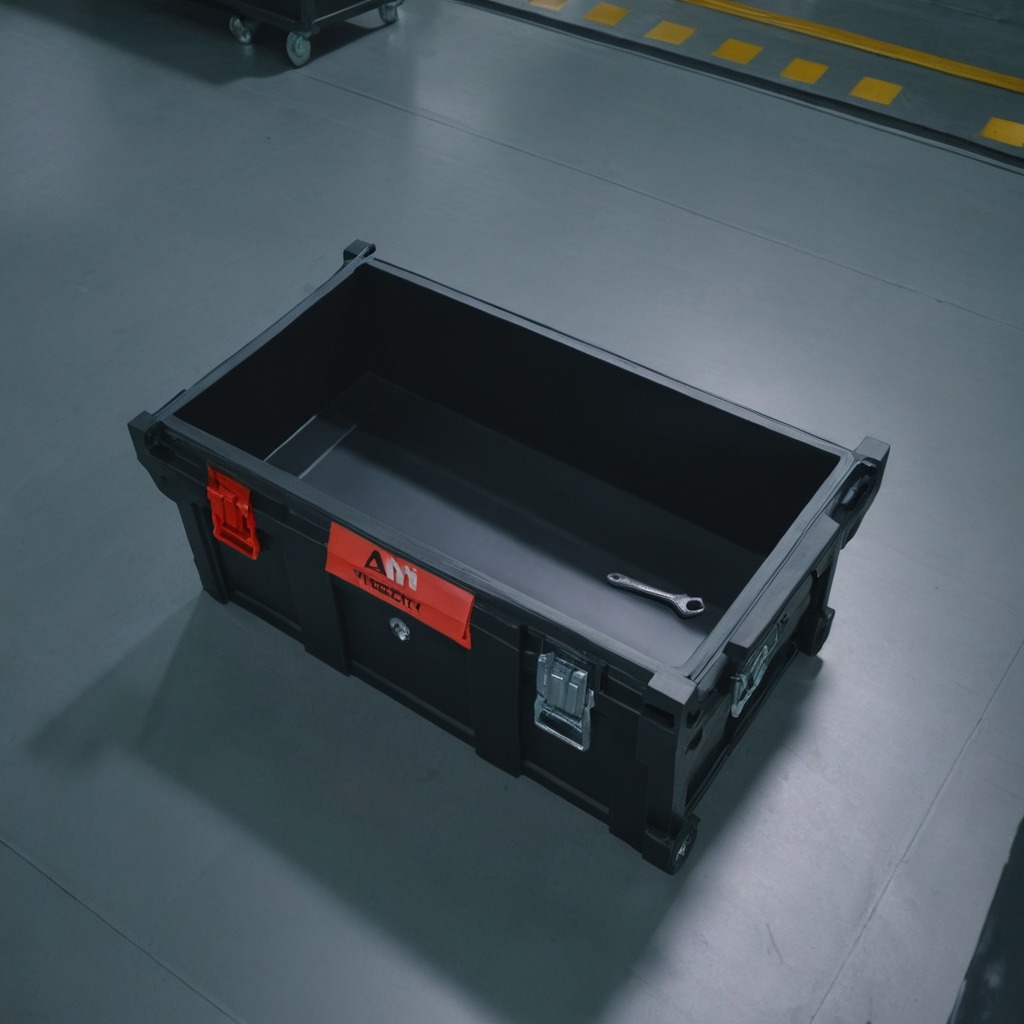
An wrench is lying on the toolbox surface in the airplane hangar workshop.